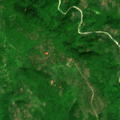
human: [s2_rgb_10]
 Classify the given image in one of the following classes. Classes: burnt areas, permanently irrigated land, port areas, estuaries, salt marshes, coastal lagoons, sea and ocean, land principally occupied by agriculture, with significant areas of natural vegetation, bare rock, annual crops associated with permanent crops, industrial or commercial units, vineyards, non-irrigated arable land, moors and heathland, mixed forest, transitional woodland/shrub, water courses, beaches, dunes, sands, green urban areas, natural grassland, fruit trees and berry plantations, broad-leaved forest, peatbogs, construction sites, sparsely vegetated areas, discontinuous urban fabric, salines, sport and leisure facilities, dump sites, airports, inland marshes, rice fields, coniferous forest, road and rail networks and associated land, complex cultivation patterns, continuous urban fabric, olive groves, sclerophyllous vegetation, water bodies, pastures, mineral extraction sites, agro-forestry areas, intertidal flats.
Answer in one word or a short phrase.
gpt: broad-leaved forest, transitional woodland/shrub